Question: I'm trying to parse the following Json string
'''
{
{
"data": [
{
"uid": 100001648098091,
"first_name": "Payal",
"last_name": "Sinha",
"sex": "female",
"pic_big_with_logo": "https://m.ak.fbcdn.net/external.ak/safe_image.php?d=AQAi8VLrTMB-UUEs&bust=1&url=https%3A%2F%2Fscontent-a.xx.fbcdn.net%2Fhprofile-ash2%2Fv%2Ft1.0-1%2Fs200x200%2F10018_433988026666130_85247169_n.jpg%3Foh%3Dc2774db94dff4dc9f393070c9715ef65%26oe%3D552CF366&logo&v=5&w=200&h=150",
"username": "payal.sinha.505"
}
]
}
}
'''
I've tried following code
'''
var fb = new FacebookClient(accessToken);
dynamic result = fb.Get("fql",
new { q = "SELECT uid, first_name, last_name, sex, pic_big_with_logo, username FROM user WHERE uid=me()" });
dynamic dynamicJsonResult = JObject.Parse(result);
var userDetail = JsonConvert.DeserializeObject<List<FacebookUserDetailAPIResponseWrapper>>(dynamicJsonResult.data);
'''
class
'''
public class FacebookUserDetails
{
public string username { get; set; }
//Password = EncryptionClass.Md5Hash(Guid.NewGuid().ToString()),
public string first_name { get; set; }
public string last_name { get; set; }
public string sex { get; set; }
public string pic_big_with_log { get; set; }
}
'''

I'm not sure what I'm doing wrong But the same approach i use to parse every json string.
Thanking you in advance.
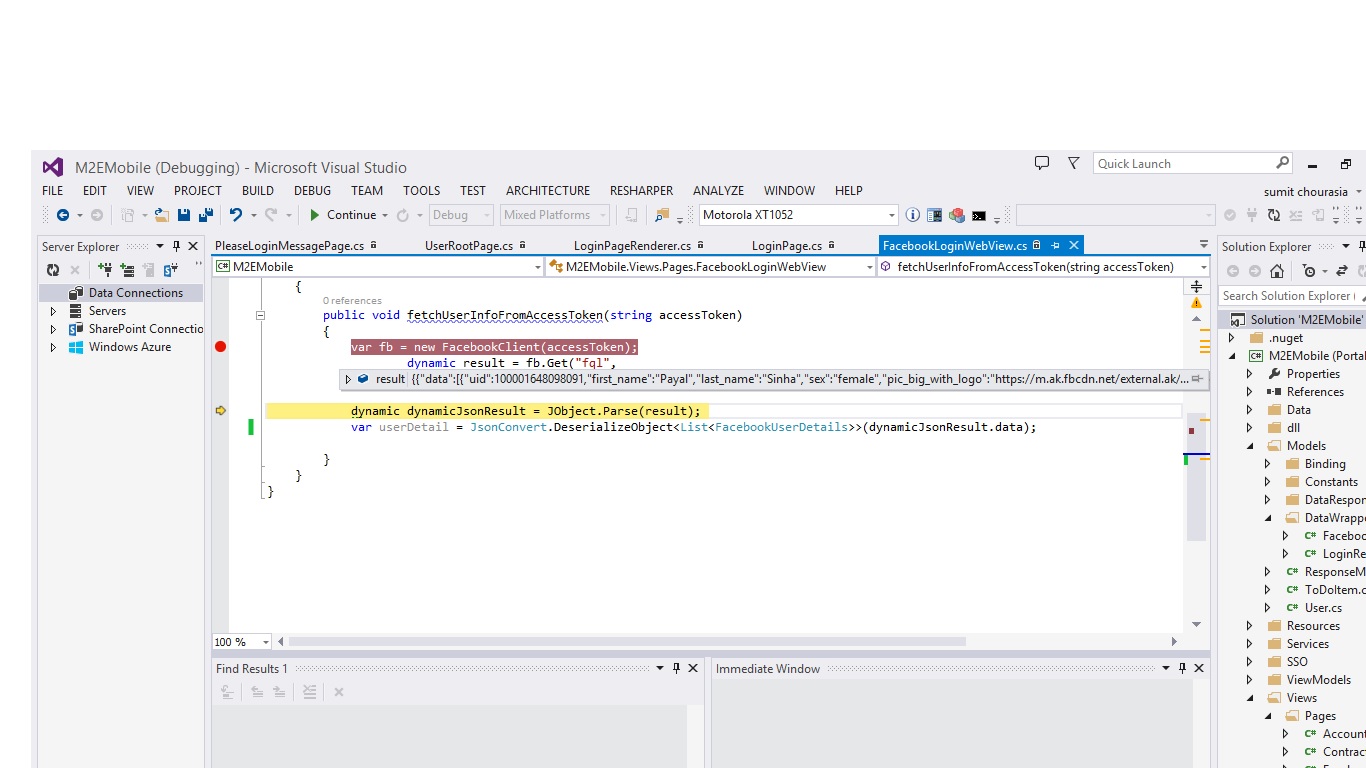
Answer: '''
var jsonString = @"{
""data"": [
{
""uid"": ""100001648098091"",
""first_name"": ""Payal"",
""last_name"": ""Sinha"",
""sex"": ""female"",
""pic_big_with_logo"": ""https://m.ak.fbcdn.net/external.ak/safe_image.php?d=AQAi8VLrTMB-UUEs&bust=1&url=https%3A%2F%2Fscontent-a.xx.fbcdn.net%2Fhprofile-ash2%2Fv%2Ft1.0-1%2Fs200x200%2F10018_433988026666130_85247169_n.jpg%3Foh%3Dc2774db94dff4dc9f393070c9715ef65%26oe%3D552CF366&logo&v=5&w=200&h=150"",
""username"": ""payal.sinha.505"",
},
]
}";
dynamic userinfo = JValue.Parse(jsonString);
foreach (dynamic userin userinfo.data)
{
Console.WriteLine(" " + user.uid);
}
IList<FacebookUserDetails> userDeatils = new List<FacebookUserDetails>();
foreach (dynamic userinfoItr in userinfo.data)
{
FacebookUserDetails userdetail= userinfoItr.ToObject<FacebookUserDetails>();
userDeatils.Add(userdetail);
}
'''